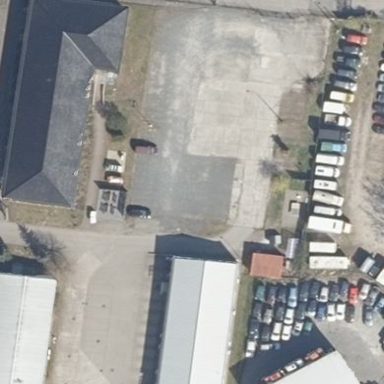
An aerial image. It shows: Parking area with surface.